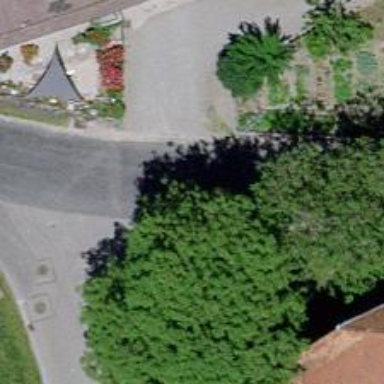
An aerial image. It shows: Tertiary road with asphalt surface.